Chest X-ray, PA view. Patient: 38 years old, sex M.
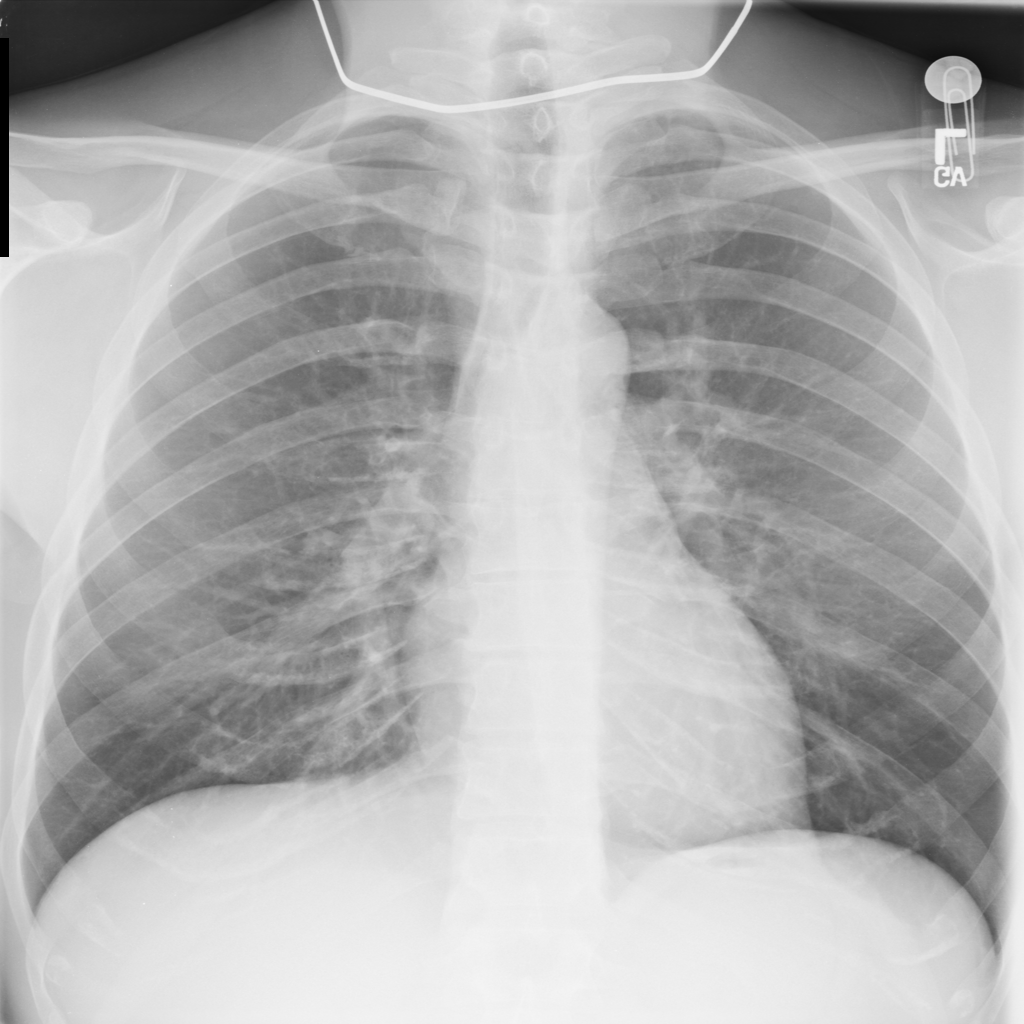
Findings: No Finding